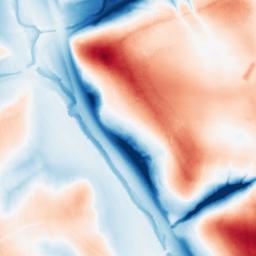
Category: trend_removal
Decomposition family: local_polynomial
Decomposition parameters: window_size: 101
degree: 3
Upsampling method: bicubic
Upsampling parameters: scale: 4
Upsampling scale: 4